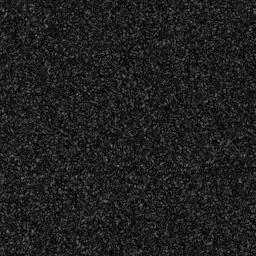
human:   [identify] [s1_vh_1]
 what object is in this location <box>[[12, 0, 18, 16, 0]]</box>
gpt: <ref>1 medium ship at the top left</ref>